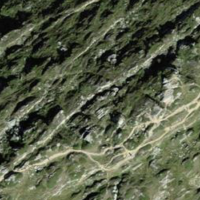
EUNIS habitat code: 26
Species observed at this site:
Fabriciana niobe
Juniperus communis
Issoria lathonia